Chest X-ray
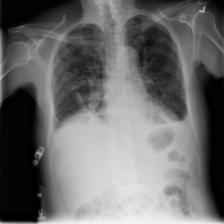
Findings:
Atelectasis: positive
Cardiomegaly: negative
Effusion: positive
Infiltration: negative
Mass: negative
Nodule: negative
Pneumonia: negative
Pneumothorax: negative
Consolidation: negative
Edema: negative
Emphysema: negative
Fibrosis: negative
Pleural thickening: negative
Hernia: negative